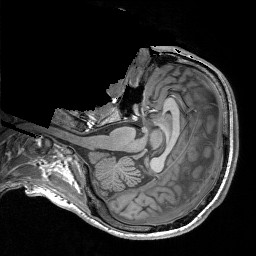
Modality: T1w
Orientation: axial